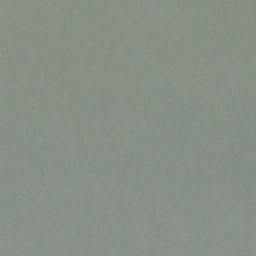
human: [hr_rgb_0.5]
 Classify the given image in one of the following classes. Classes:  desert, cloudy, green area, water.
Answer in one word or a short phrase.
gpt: cloudy